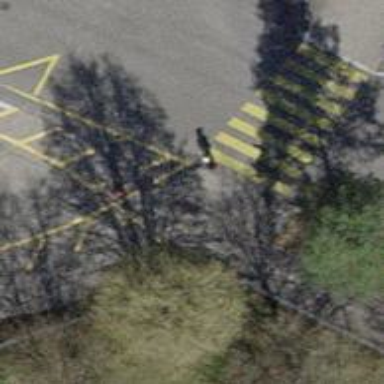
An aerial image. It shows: Asphalt footway with zebra crossing. Both the footway and cycleway have asphalt surfaces.